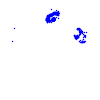
Particle: kaon